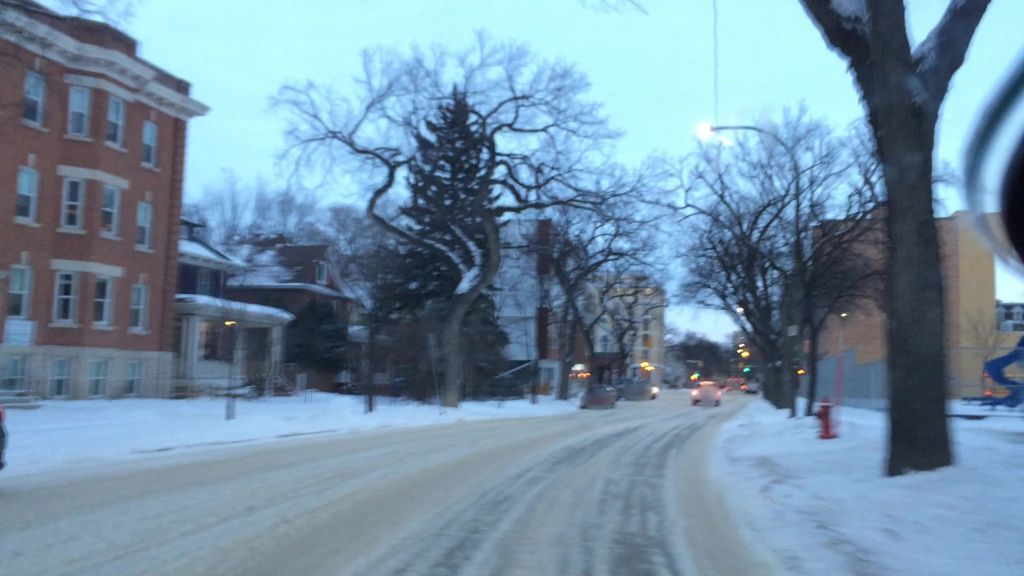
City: winnipeg